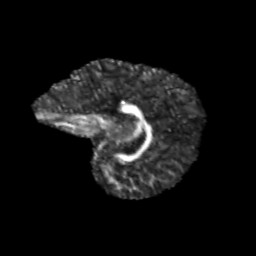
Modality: FA
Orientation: sagittal
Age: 12
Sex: male
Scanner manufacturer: siemens
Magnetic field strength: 3 T
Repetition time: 3.8 s
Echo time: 0.07 s